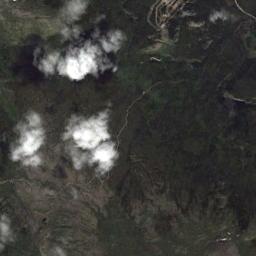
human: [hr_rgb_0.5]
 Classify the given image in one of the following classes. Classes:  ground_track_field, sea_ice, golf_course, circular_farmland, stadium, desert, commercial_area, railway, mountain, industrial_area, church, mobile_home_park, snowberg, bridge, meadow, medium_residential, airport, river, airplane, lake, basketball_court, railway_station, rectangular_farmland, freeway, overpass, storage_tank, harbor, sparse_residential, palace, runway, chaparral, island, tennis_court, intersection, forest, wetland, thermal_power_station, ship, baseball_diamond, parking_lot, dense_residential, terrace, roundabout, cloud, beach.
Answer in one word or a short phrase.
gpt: cloud